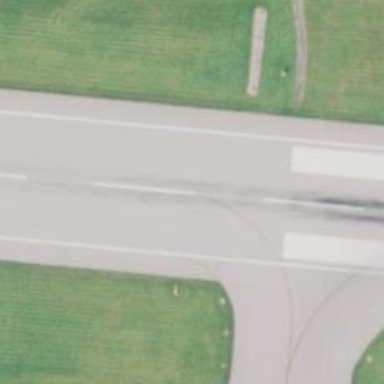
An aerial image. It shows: Asphalt runway at the airport.